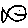
Label: fish